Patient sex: F
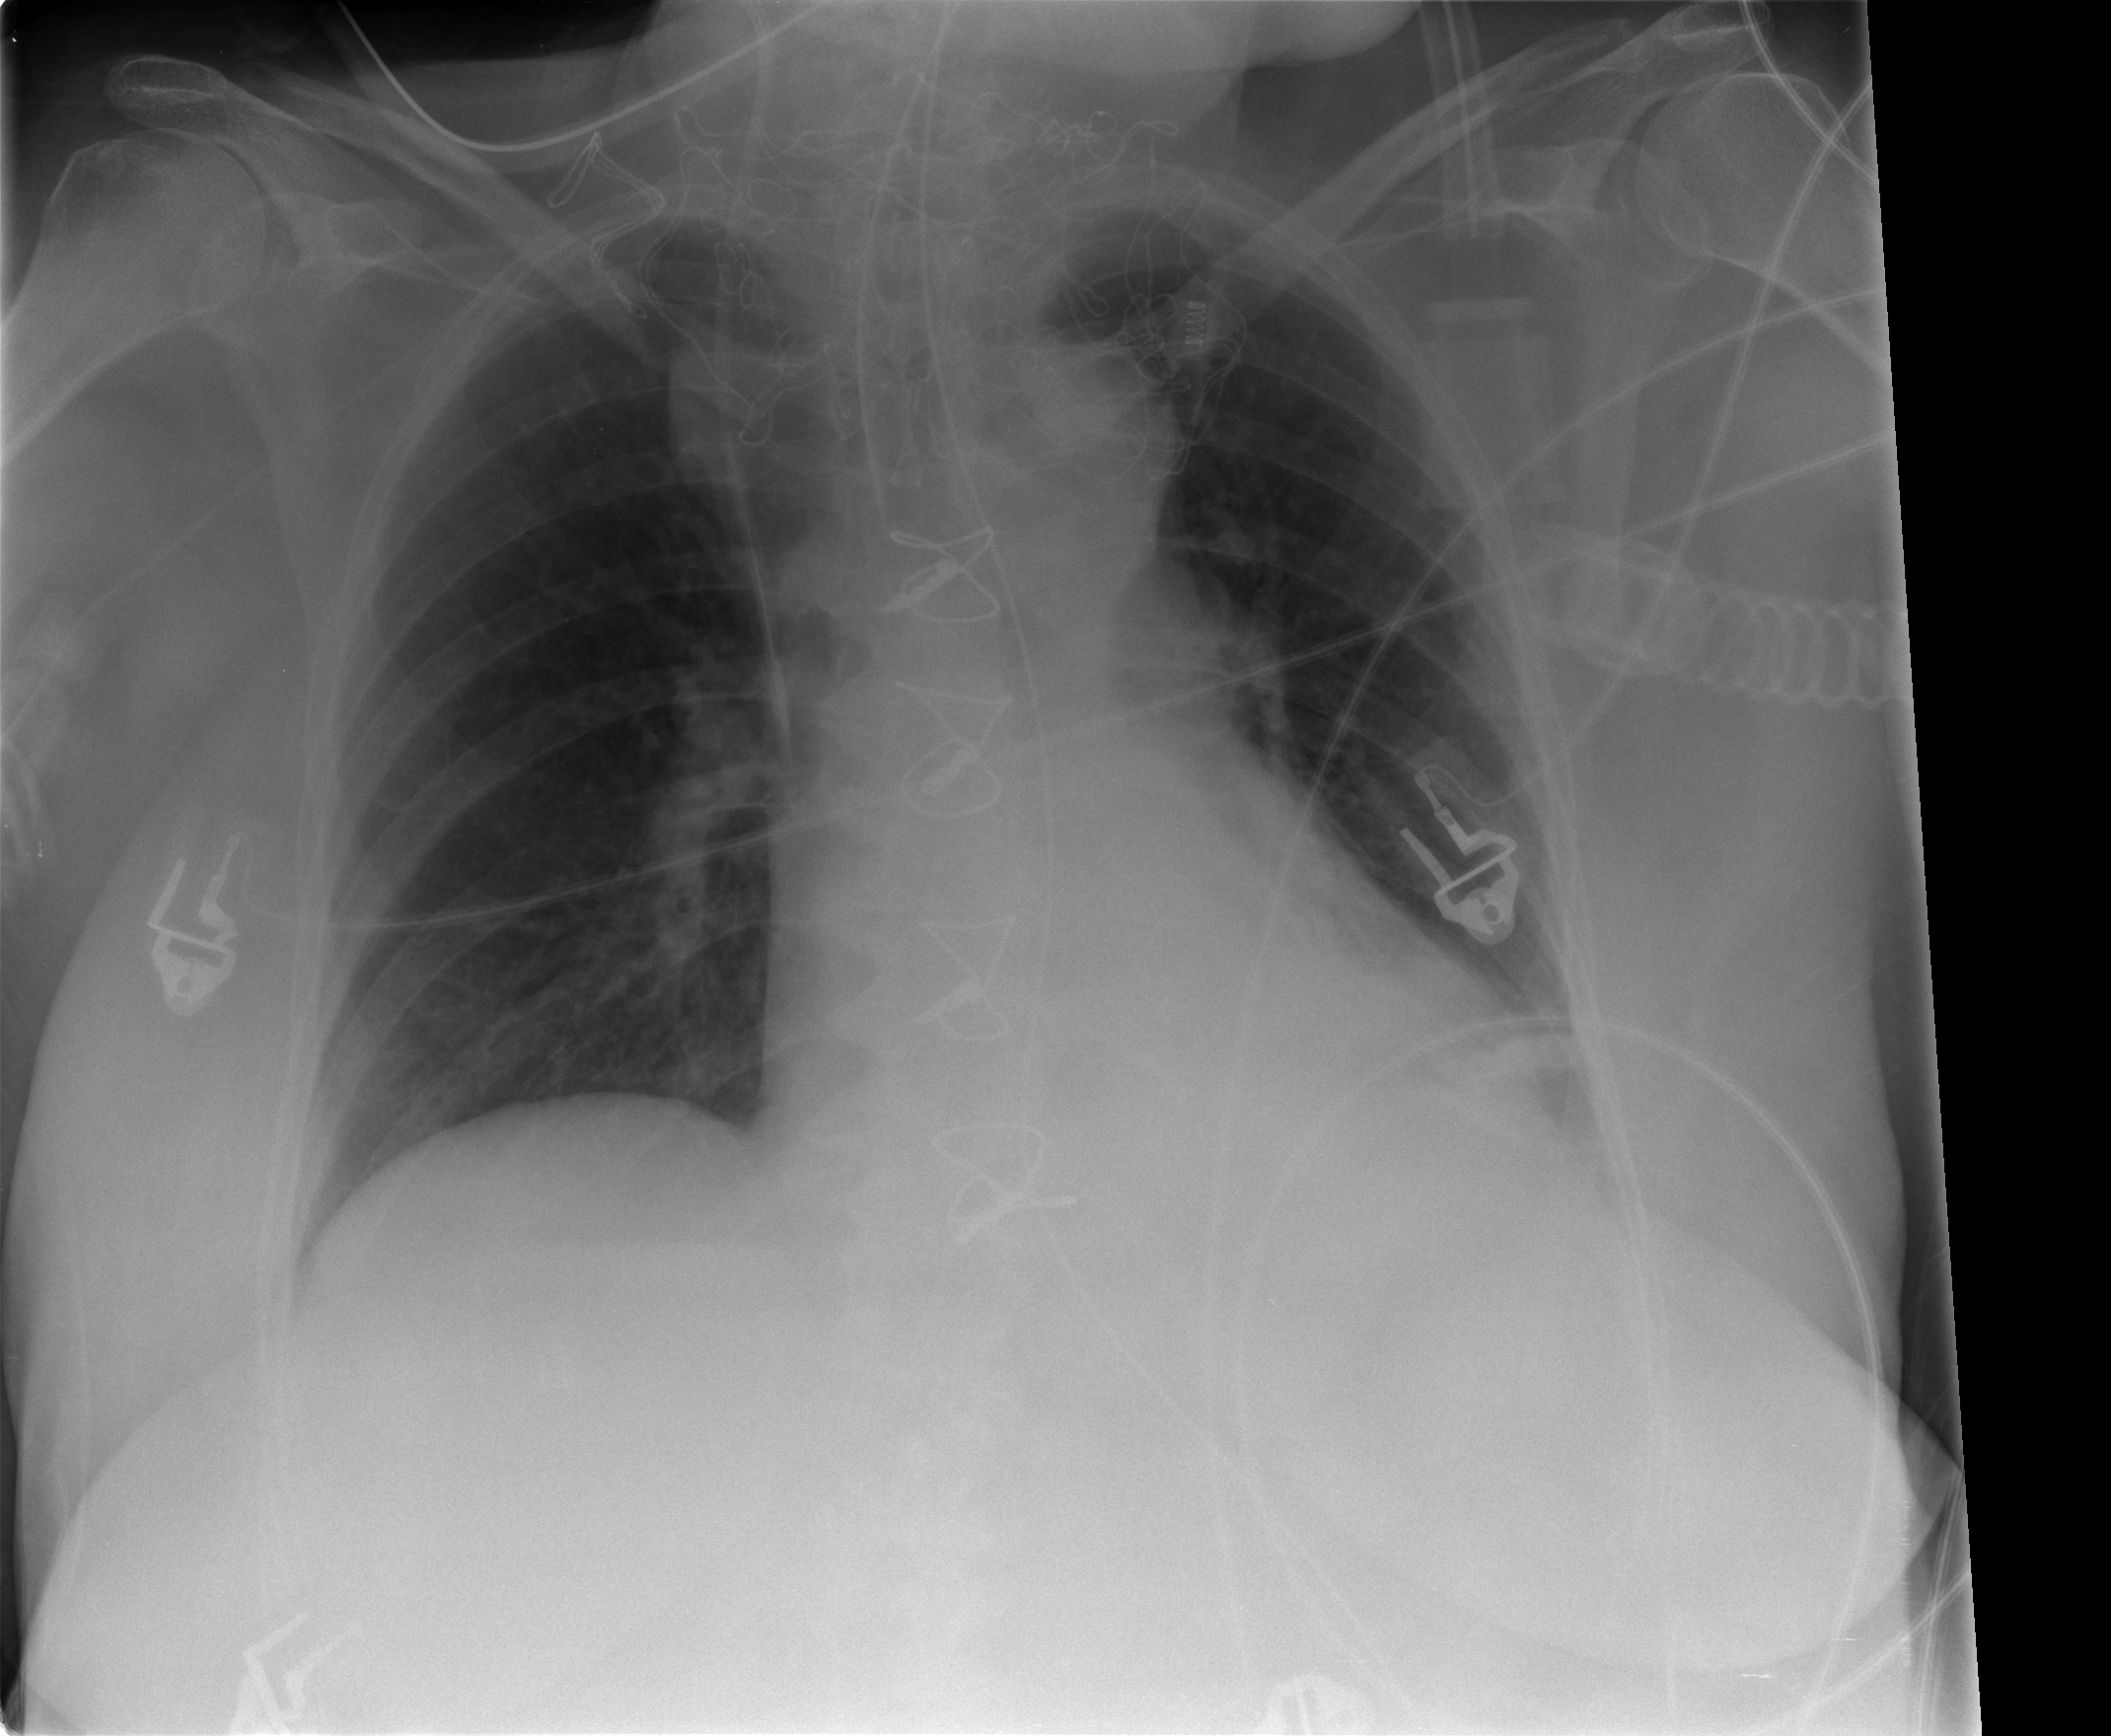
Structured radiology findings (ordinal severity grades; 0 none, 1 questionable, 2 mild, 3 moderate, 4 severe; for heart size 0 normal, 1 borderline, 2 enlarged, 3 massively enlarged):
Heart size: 0
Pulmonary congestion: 1
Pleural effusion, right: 0
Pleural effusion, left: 0
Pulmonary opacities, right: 0
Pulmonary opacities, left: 0
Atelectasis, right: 1
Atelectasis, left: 2